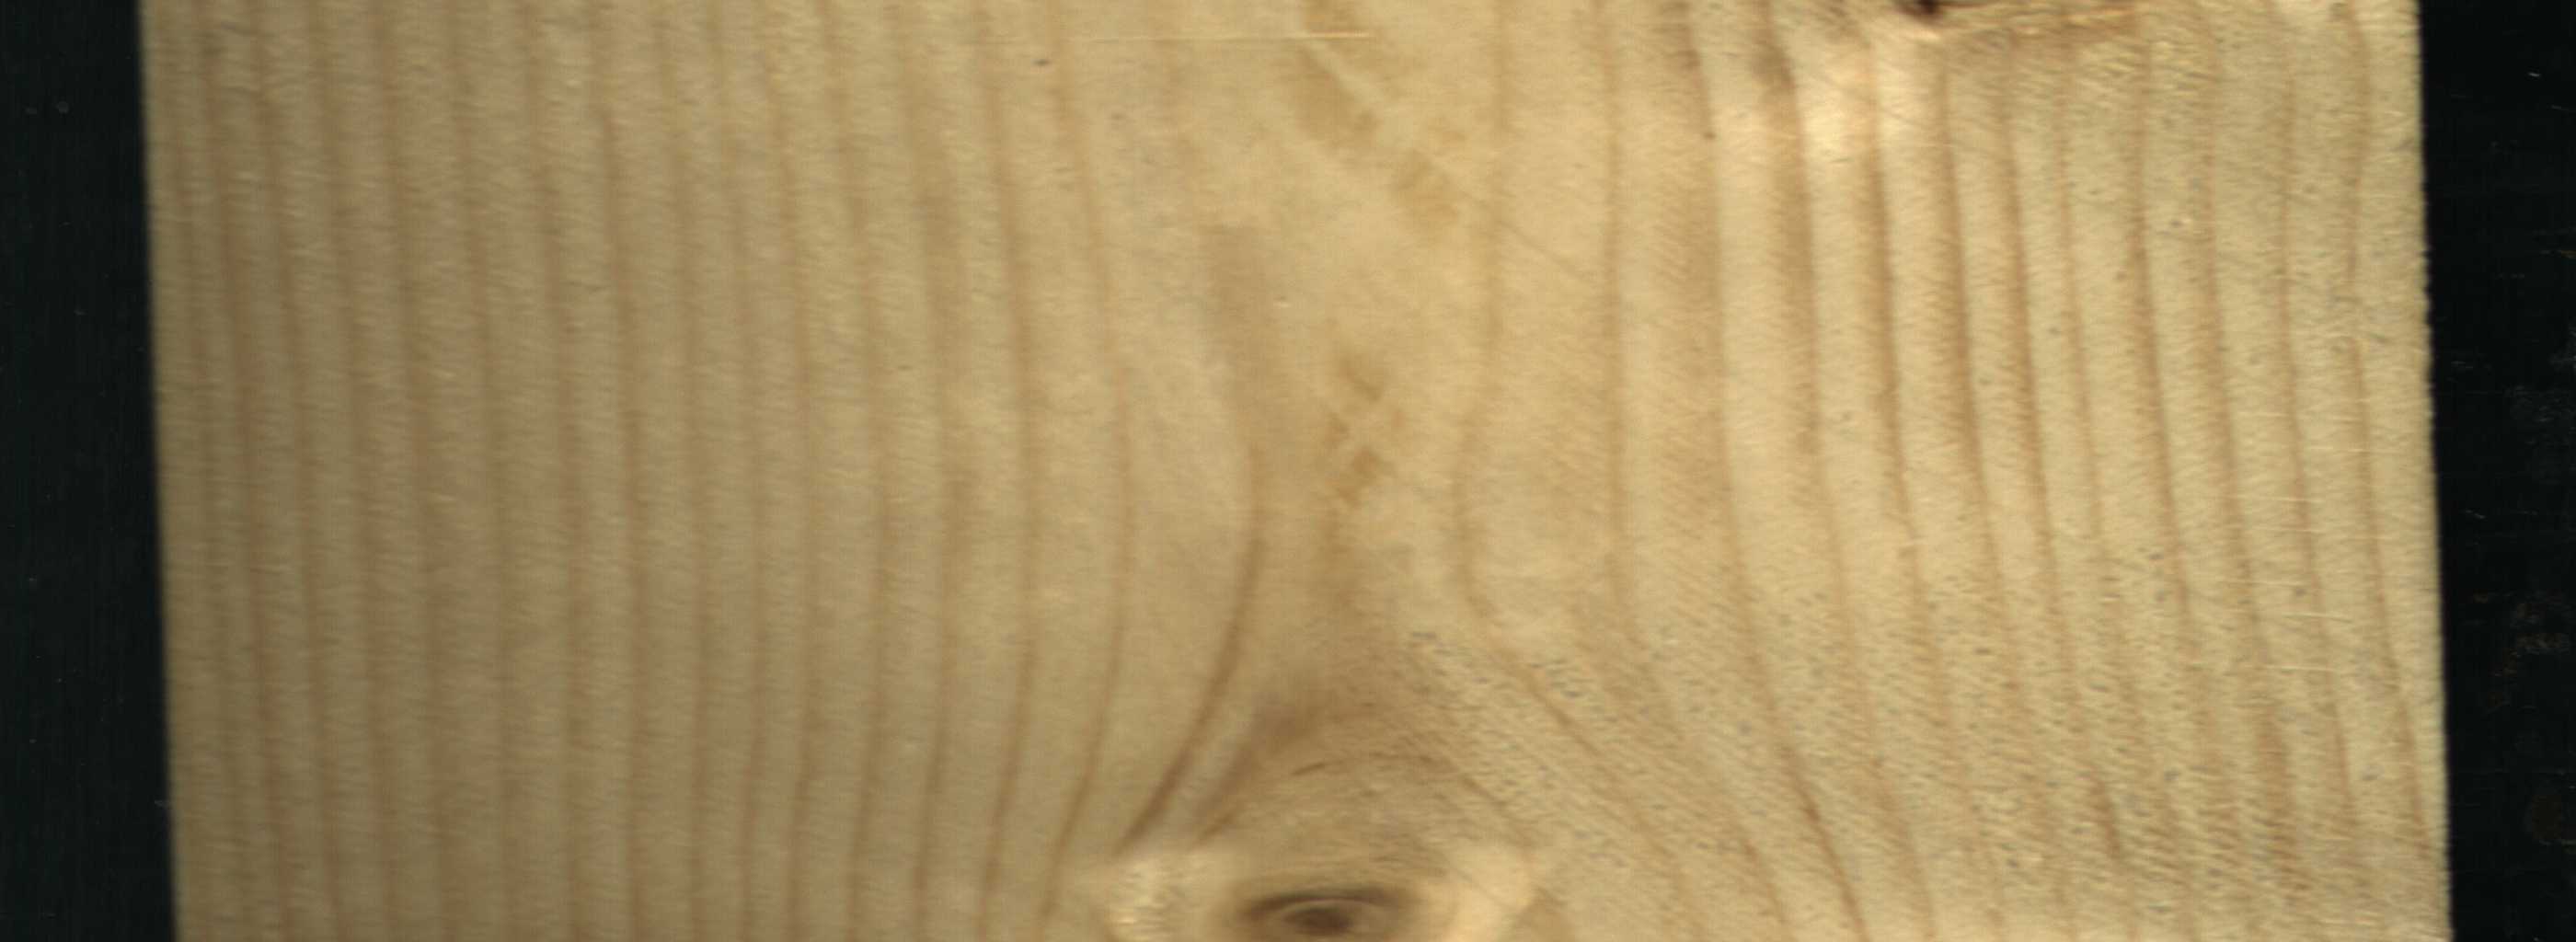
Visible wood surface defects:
Dead_Knot
Live_Knot